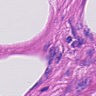
Metastatic tissue present: no